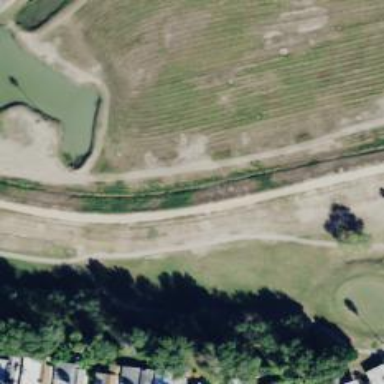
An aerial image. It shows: Service road designated as golf cart path.